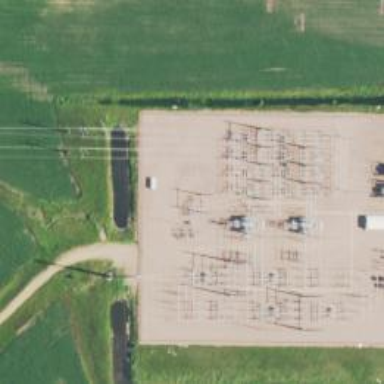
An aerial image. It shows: Switch used for power control.